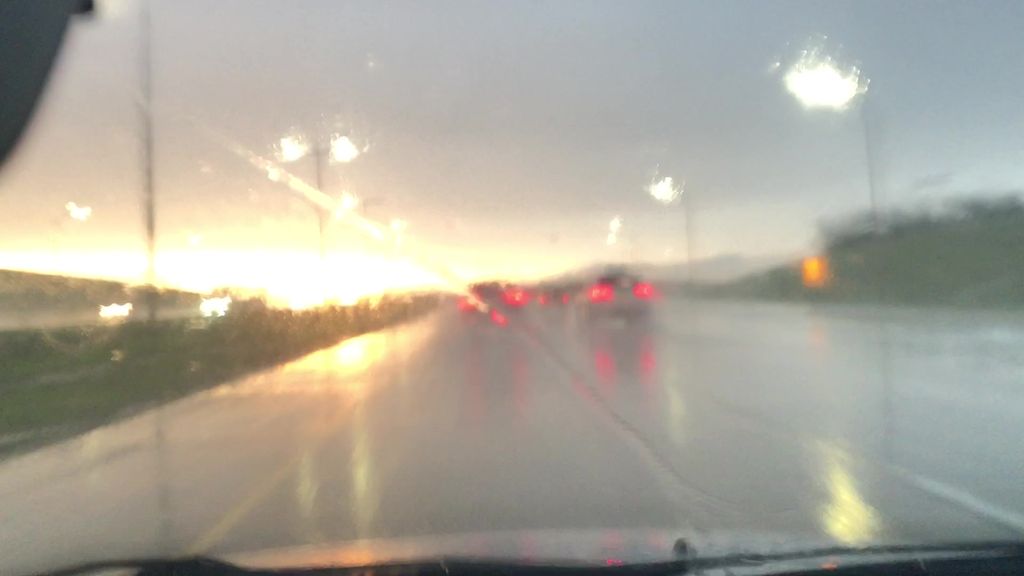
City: edmonton